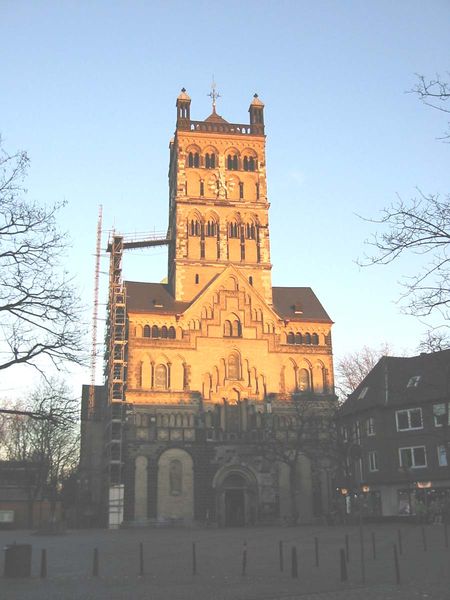
Titel: Quirinus-Münster in Neuss (St. Quirin)
Künstler: Wolbero
Standort: Neuss, Quirinus-Münster (EU - D - NRW)
Schlagwörter: baum, himmel, abend, fenster, tür, dach, gebäude, haus, spitze, kirche, gotik, turm, bogen, giebel, sonnenuntergang, laden, platz, pilaster, uhr, tor, foto, eingang, gerüst, türmchen, balustrade, rathaus, romanik, turmuhr, tympanon, attika, rundbogenfenster, neoromanisch, trm, 5